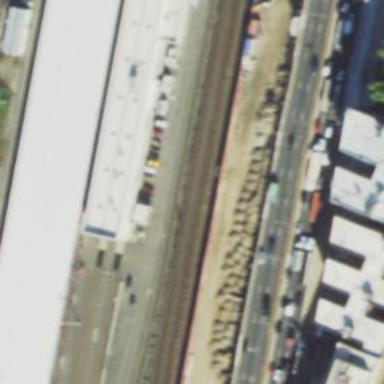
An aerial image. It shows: Electrified railway yard with rails.